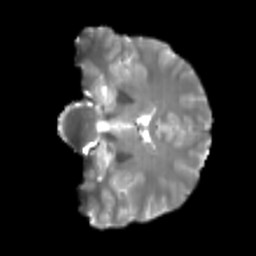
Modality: T2w
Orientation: coronal
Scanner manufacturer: siemens
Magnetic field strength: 3 T
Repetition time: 4 s
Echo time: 0.0594 s